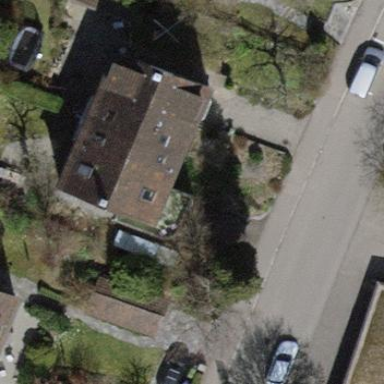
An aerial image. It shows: Building with tile roof.